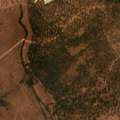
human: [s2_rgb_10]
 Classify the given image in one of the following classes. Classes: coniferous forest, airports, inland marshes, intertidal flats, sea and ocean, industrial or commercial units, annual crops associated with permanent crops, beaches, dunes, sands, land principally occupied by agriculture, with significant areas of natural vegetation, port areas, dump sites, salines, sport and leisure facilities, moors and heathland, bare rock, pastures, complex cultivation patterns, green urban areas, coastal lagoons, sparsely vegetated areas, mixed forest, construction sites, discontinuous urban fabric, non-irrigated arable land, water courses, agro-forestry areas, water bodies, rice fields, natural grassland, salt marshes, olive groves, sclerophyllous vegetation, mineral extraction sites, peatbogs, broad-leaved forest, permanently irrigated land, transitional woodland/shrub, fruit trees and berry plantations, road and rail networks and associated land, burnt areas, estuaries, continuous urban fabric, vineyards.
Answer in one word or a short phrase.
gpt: pastures, agro-forestry areas